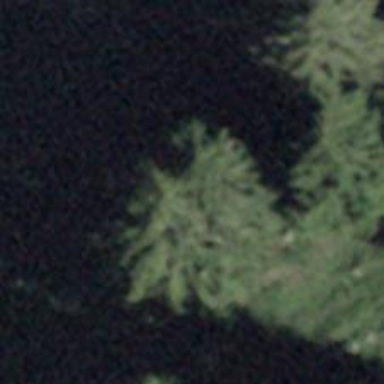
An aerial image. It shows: Single tag "natural: tree."